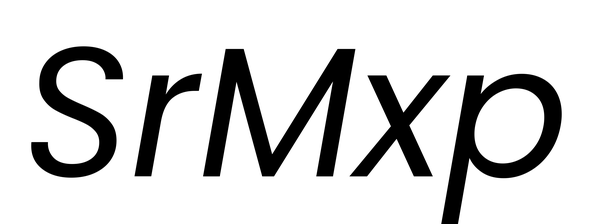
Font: Poppins-Italic